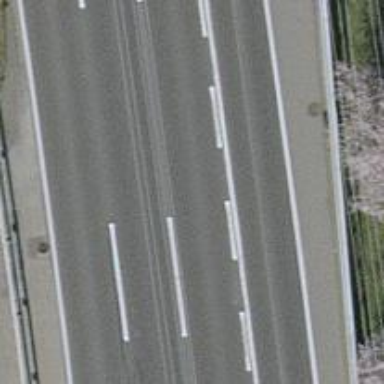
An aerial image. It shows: Asphalt motorway.